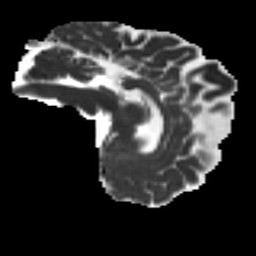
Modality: MD
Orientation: sagittal
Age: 64
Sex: female
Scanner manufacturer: ge
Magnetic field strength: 3 T
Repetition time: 7.8 s
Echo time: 0.0606 s